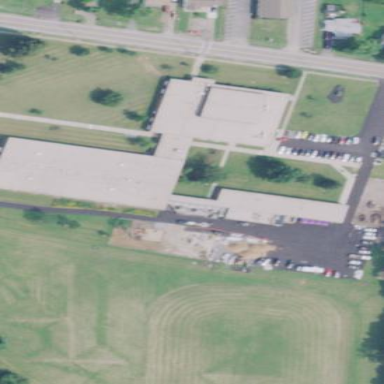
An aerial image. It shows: School building.